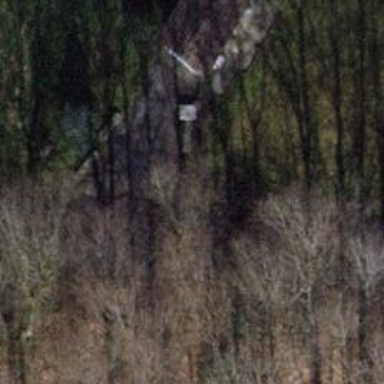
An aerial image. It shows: Brown bench.